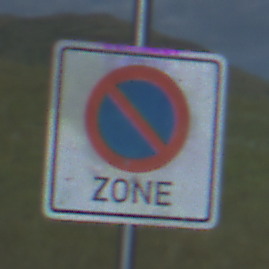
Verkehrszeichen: BeginnEingeschraenktesHalteverbotZone
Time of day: Night
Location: Outdoor (Nature)
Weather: PartlyCloudy
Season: NotSpecified
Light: Natural